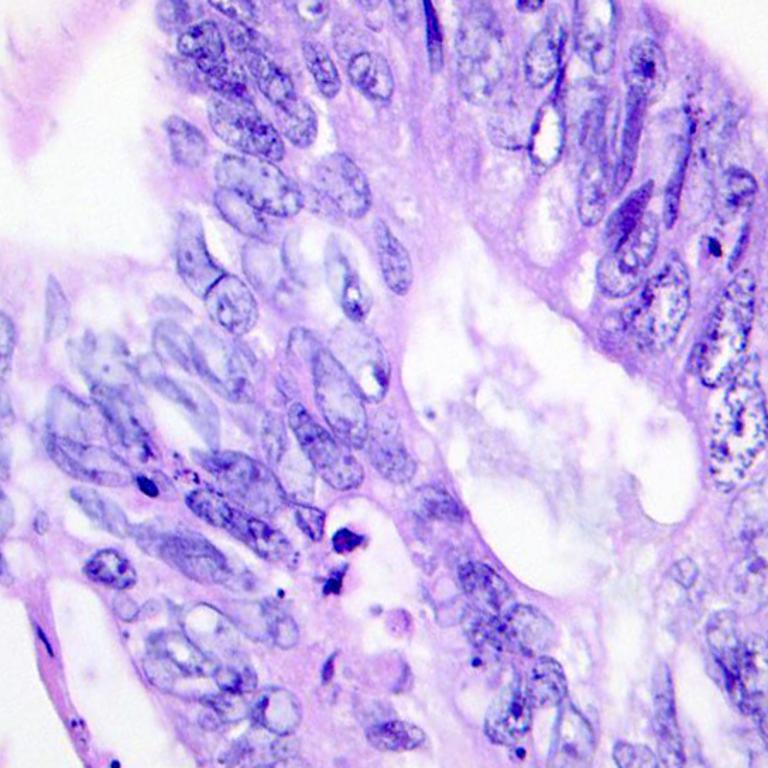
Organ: colon
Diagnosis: adenocarcinomas